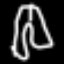
Label: pants